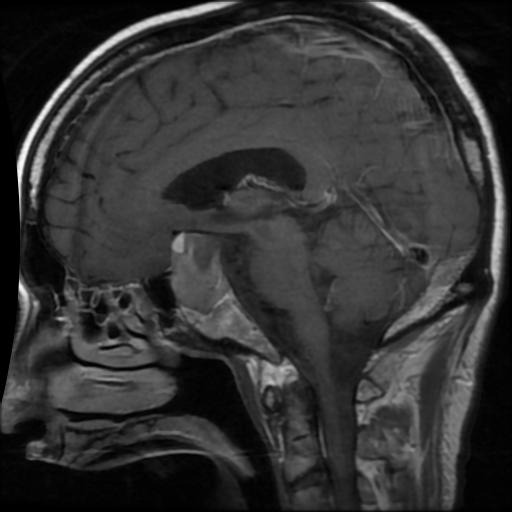
Label: pituitary